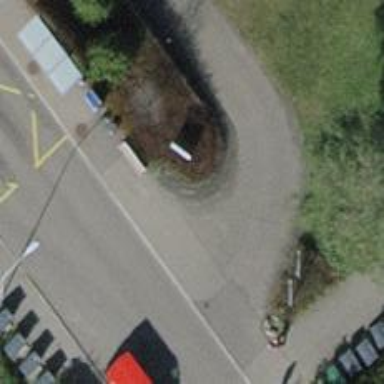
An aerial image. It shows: Asphalt road designated for service vehicles.